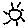
Label: sun